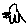
Label: bird